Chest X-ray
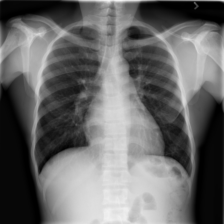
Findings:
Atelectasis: negative
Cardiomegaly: negative
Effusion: negative
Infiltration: negative
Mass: negative
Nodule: negative
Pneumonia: negative
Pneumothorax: negative
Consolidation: negative
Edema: negative
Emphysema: negative
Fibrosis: negative
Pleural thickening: negative
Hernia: negative